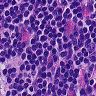
Metastatic tissue present: no